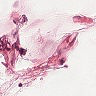
Metastatic tissue present: no